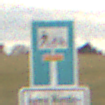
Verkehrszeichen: SackgasseRadverkehrFussgaengerDurchlaessig
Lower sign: HinweisGeaenderteVorfahrtVerkehrsfuehrungVerkehrsregelung3
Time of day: SunriseSunset
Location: Outdoor (Nature)
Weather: PartlyCloudy
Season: NotSpecified
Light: Natural